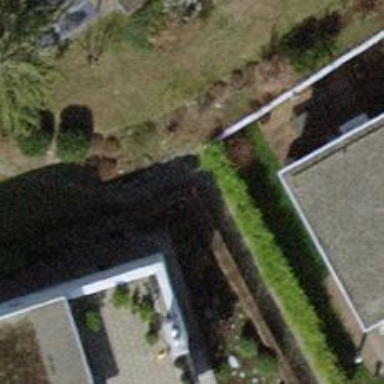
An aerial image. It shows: Hedge barrier.